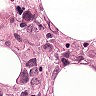
Metastatic tissue present: yes